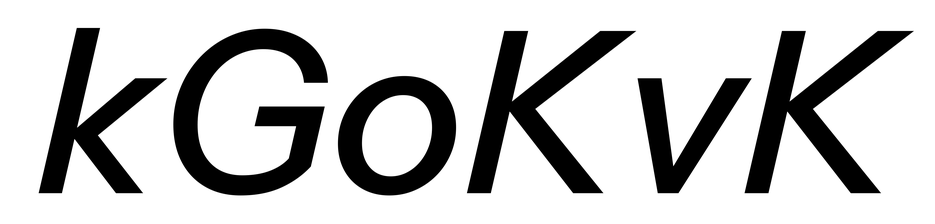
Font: InstrumentSans-Italic_Medium_Italic